Question: Hey all i am trying to automatically get the height for an image. I can not seem to find any jQuery to do this?
What i am looking to do is something like it does in photoshop:
If the image was:
'''
Width = 778
Height = 346
'''
And i want to change the to then changes to :

'''
width = 380
height = 169
'''
How can i mimic this in Jquery?
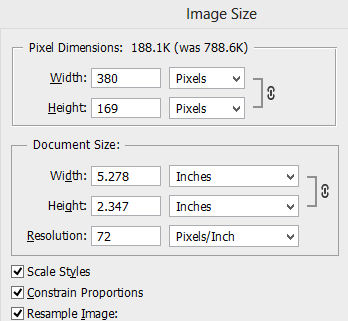
Answer: How about something like this
'''
http://jsfiddle.net/Njf5k/1/
'''
HTML
'''
<label>Original Width</label>
<input type="text" id="originalWidth" class="original" value="778" />
<br />
<label>Original Height</label>
<input type="text" id="originalHeight" class="original" value="346" />
<label>New Width</label>
<input type="text" id="newWidth" class="new" />
<br />
<label>New Height</label>
<input type="text" id="newHeight" class="new" />
'''
jQuery
Its based on the fact that width/height remains a constant.
'''
$('#newWidth').keyup(function () {
$('#newHeight').val(Math.round(
($('#originalHeight').val() * $('#newWidth').val()) / $('#originalWidth').val()));
});
'''